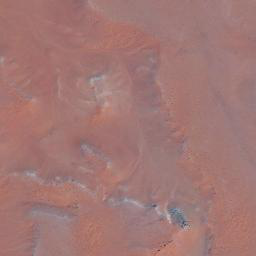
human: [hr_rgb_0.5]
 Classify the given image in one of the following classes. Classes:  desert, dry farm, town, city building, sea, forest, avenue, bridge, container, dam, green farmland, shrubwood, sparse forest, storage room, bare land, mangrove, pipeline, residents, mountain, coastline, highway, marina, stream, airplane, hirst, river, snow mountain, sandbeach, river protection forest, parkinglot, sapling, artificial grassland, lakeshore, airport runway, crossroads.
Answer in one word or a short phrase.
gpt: desert